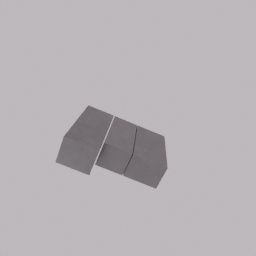
Label: electronics